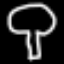
Label: mushroom